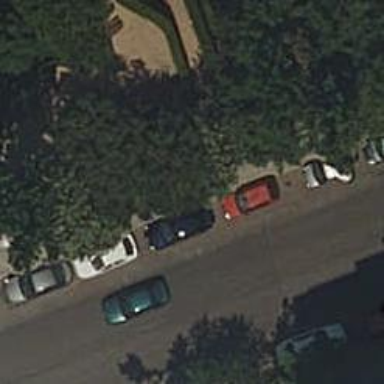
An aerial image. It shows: Sidewalk.